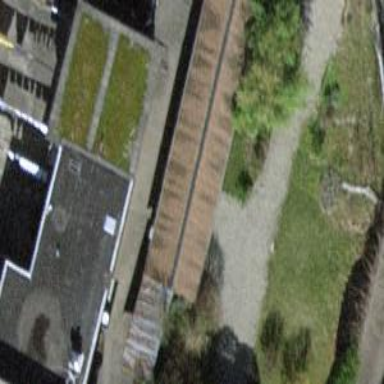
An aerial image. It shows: Building with gabled roof made of tiles. The roof orientation is along the building.